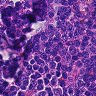
Metastatic tissue present: no